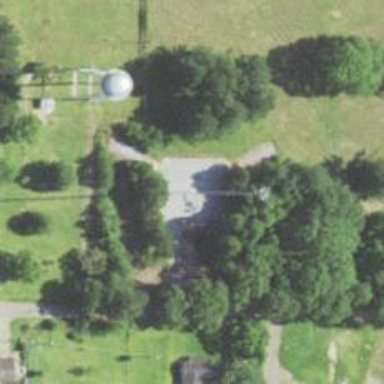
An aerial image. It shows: Mast tower used for communication.